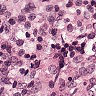
Metastatic tissue present: no